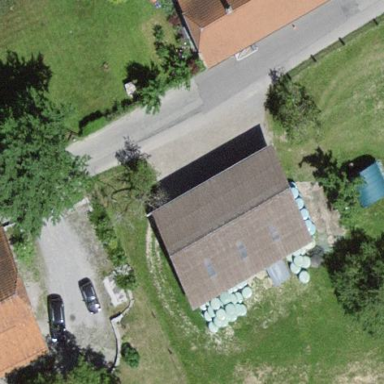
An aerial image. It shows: Shed.